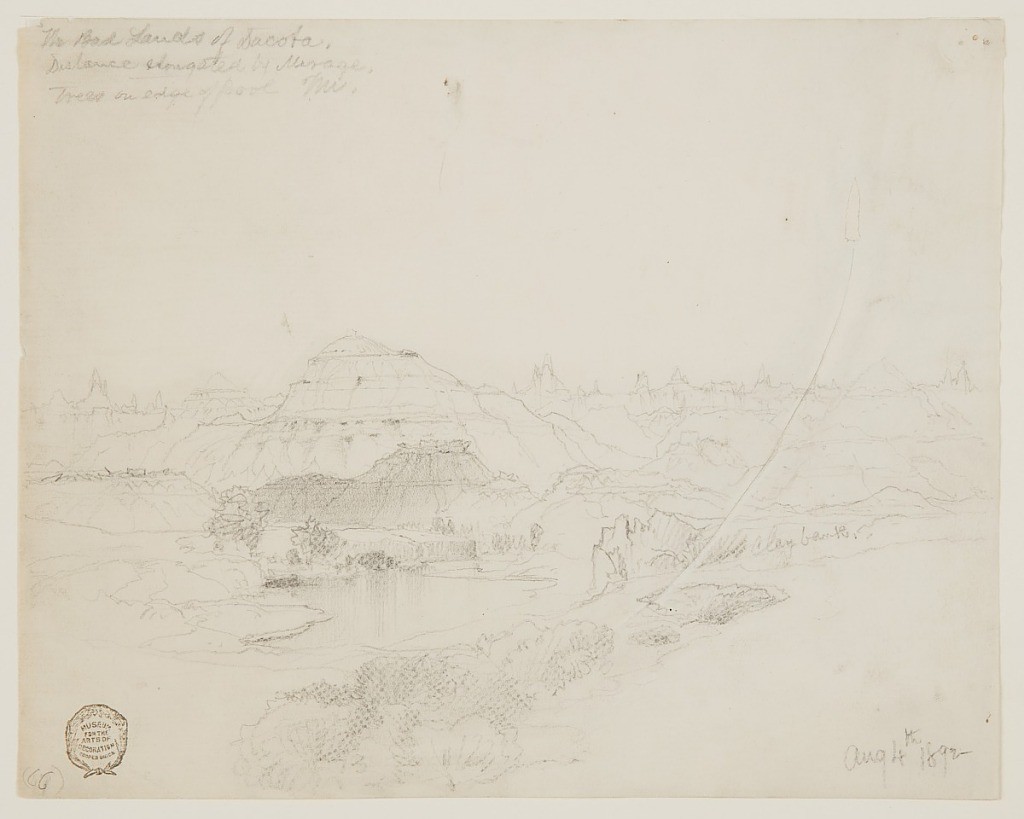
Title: The Bad Lands of Dakota
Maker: Thomas Moran, American, b. Britain, 1837–1926
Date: August 4, 1892
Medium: Graphite on paper
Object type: Drawing
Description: Horizontal view of rock formation with a pool of water in left foreground.